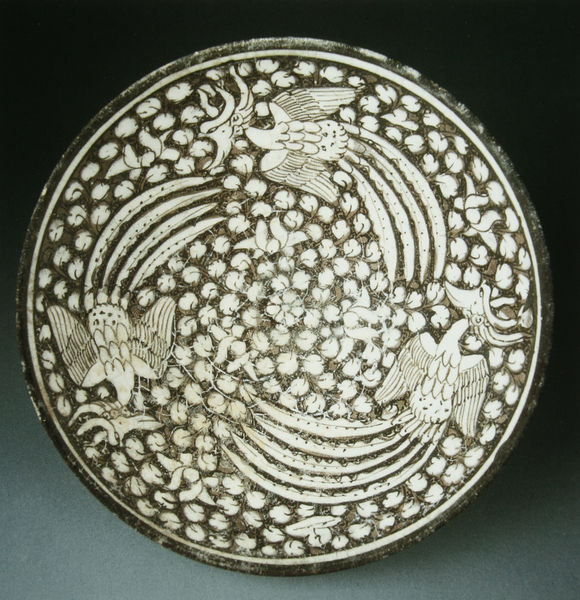
Titel: Schale, bemalt mit drei Phönixen
Standort: Paris
Institution: Musée du Louvre
Schlagwörter: blätter, feder, flügel, vogel, weiß, blume, blumen, braun, grau, hintergrund, mitte, schmuck, schwarz, blüte, blüten, tier, tiere, muster, ornament, tanz, gesichter, federn, gefieder, schale, schüssel, taube, teller, horn, vögel, boden, gold, drei, blatt, kreis, rund, engel, keramik, ton, schwanz, schweif, drehen, rand, dekoration, symmetrie, dekor, verzierung, foto, gemustert, antike, porzellan, wandteller, orient, symmetrisch, tauben, asien, scheibe, schwarzweiss, sterne, stilisiert, pfau, kranz, kunst, photo, ecken, arabisch, medallion, fasane, antik, mittelalter, greifvogel, schwanzfeder, hörner, reigen, tellerrand, drehung, fantasie, glasur, islam, türkei, drachen, drache, münze, fau, iran, pfauen, irak, mesopotamien, keramikmalerei, vögle, paradiesvögel, faience, lien, vvogek, kakadus